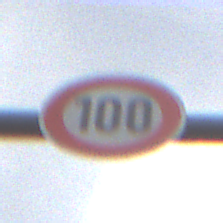
Verkehrszeichen: Geschwindigkeit100
Umgebung: Outdoor, Nature
Tageszeit: Midday
Wetter: PartlyCloudy
Licht: Natural
Jahreszeit: NotSpecified
Kontrast: LowContrast